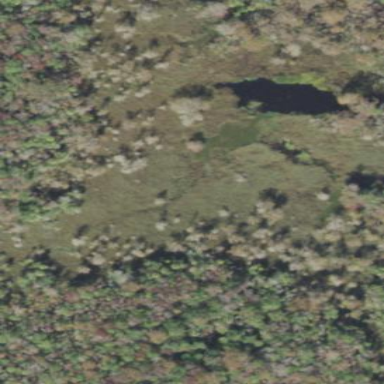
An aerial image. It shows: Marshy wetland area.